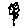
Label: flower